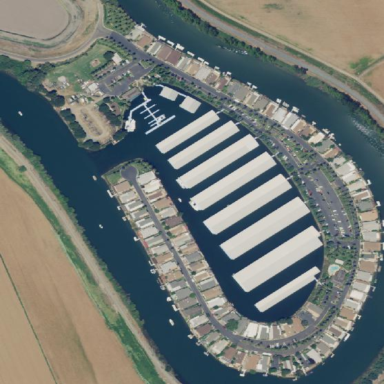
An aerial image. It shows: Marina with sanitary dump station.